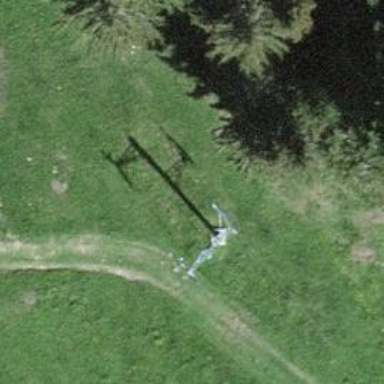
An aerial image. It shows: Pylon for aerialway.